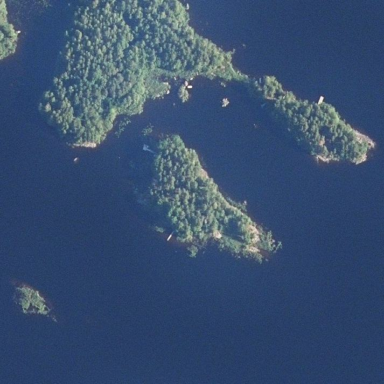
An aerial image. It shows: Islet covered with woodland.